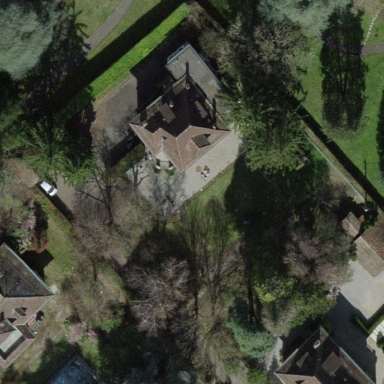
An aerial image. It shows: Garden enclosed by fence.